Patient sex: M
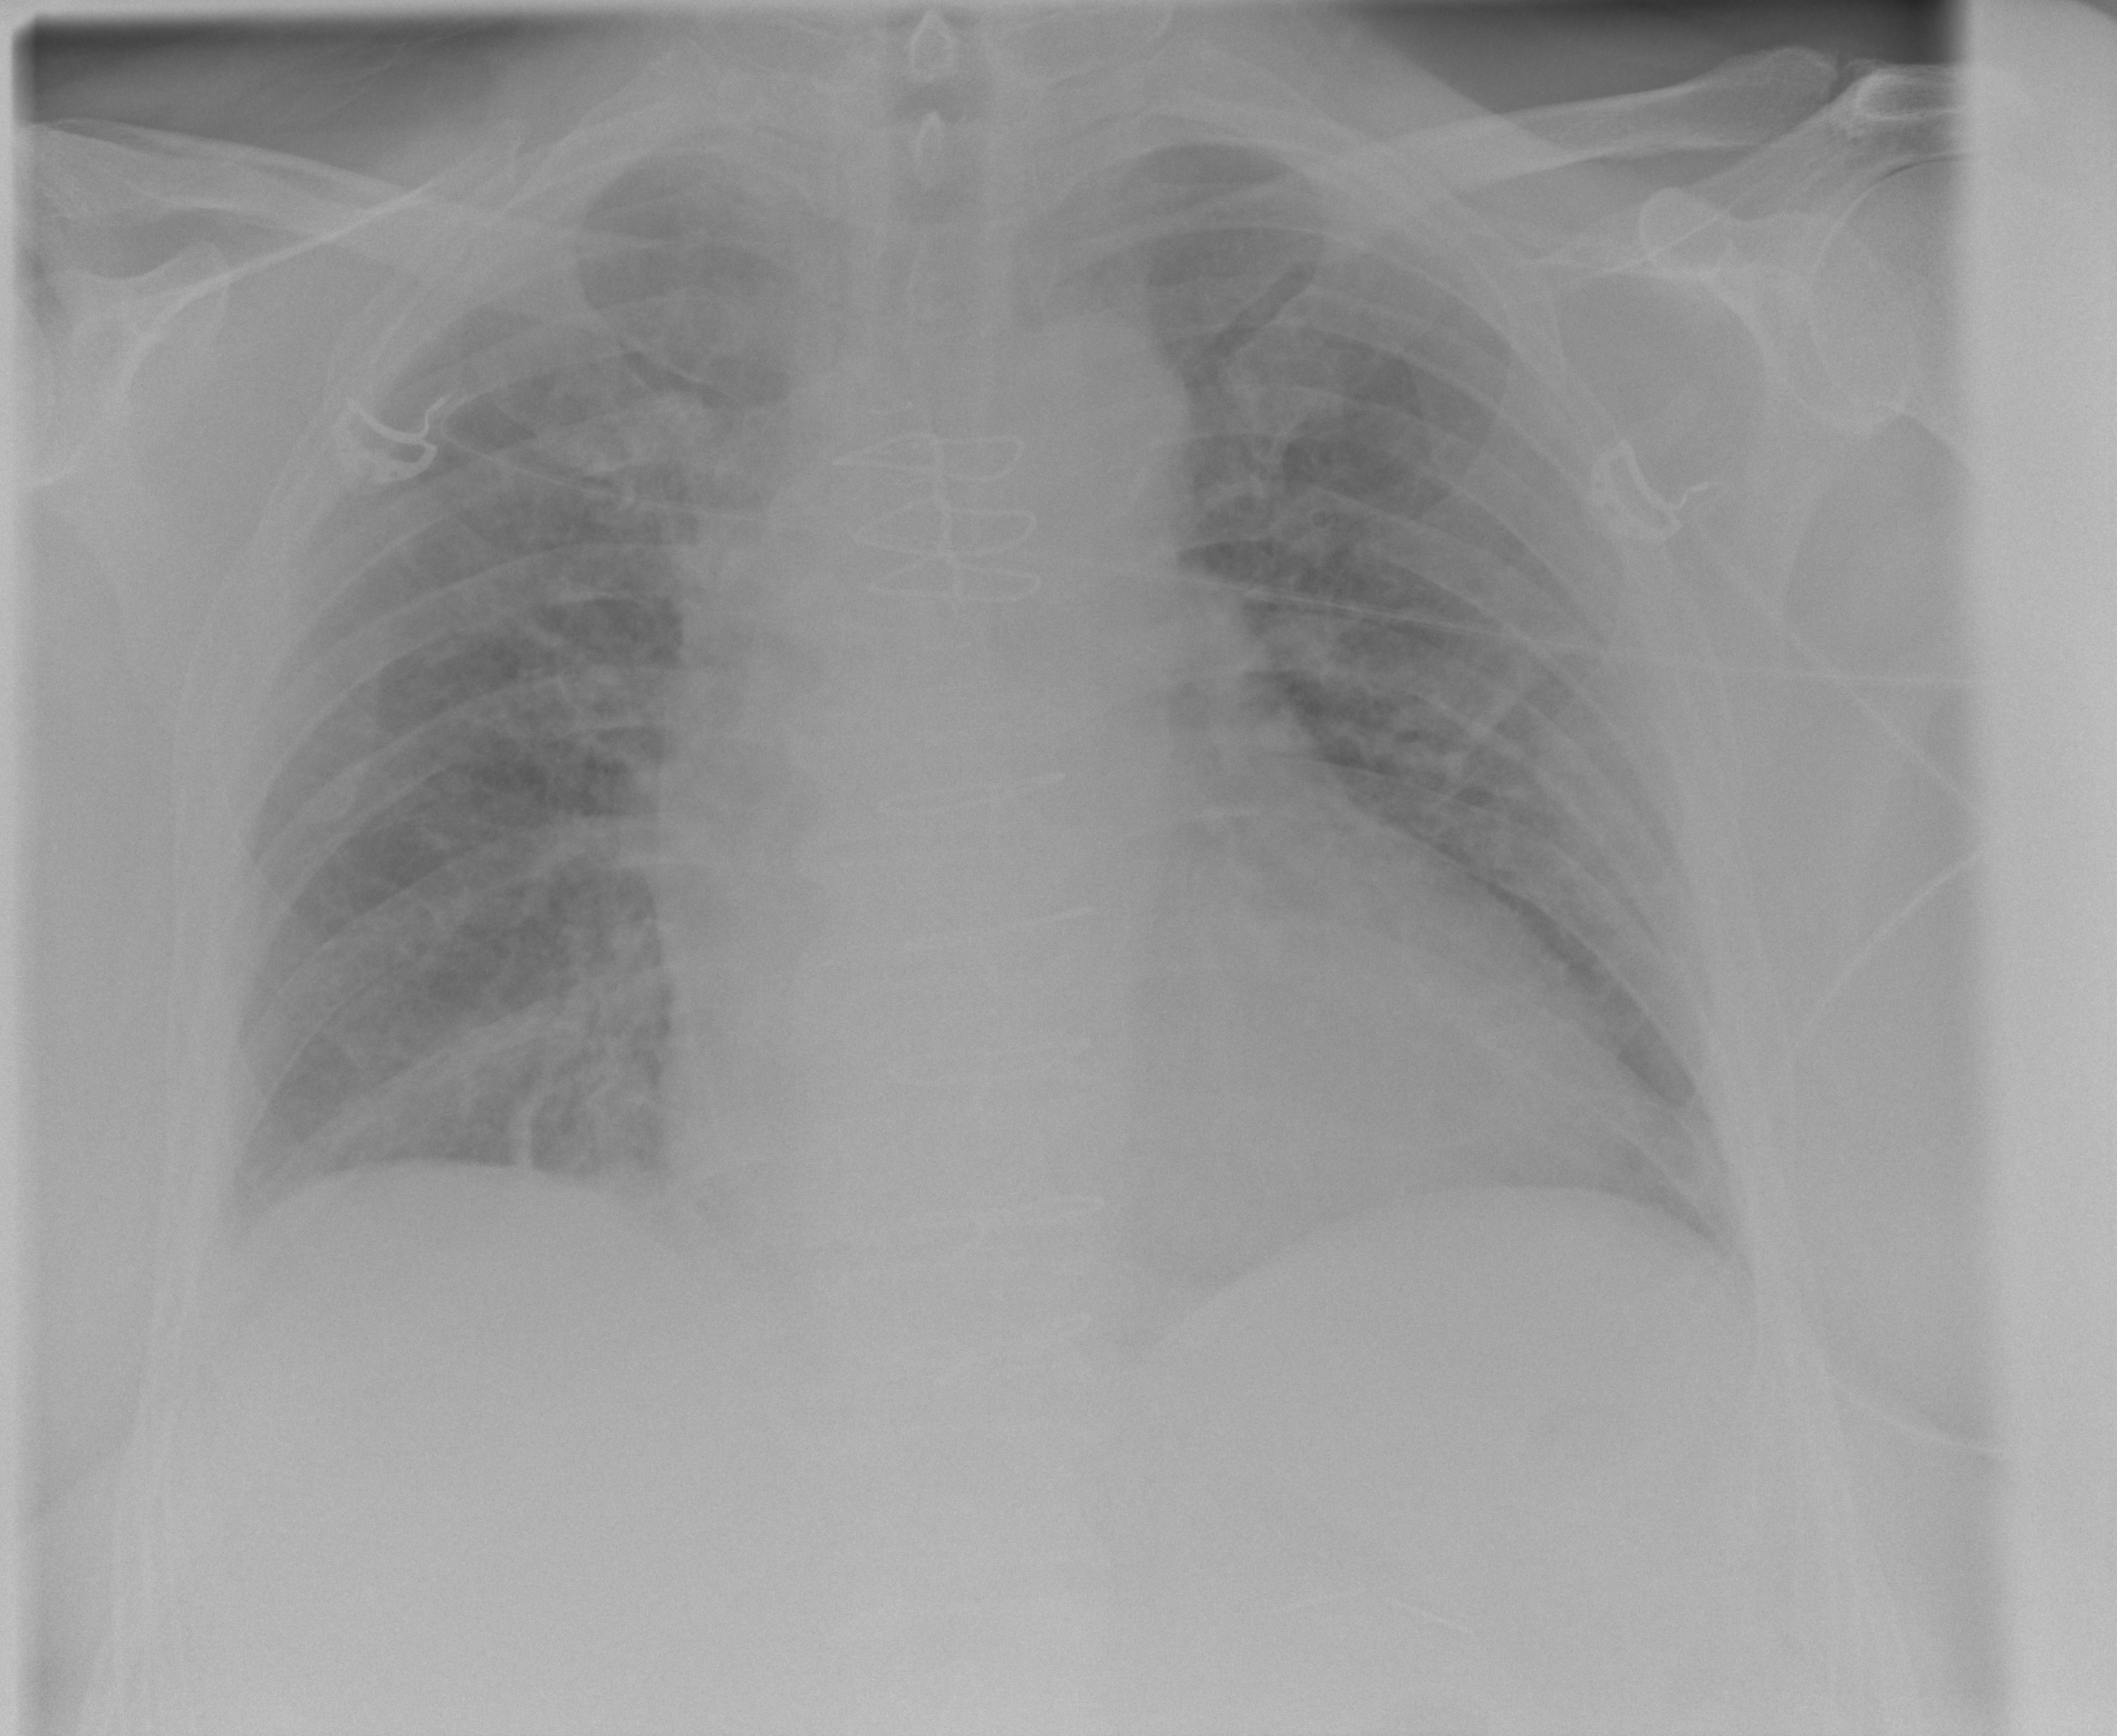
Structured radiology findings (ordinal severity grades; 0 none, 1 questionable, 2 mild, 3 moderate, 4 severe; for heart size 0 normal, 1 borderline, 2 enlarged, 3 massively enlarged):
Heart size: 2
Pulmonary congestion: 2
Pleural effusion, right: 1
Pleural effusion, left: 0
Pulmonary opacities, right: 2
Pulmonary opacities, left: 2
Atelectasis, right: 2
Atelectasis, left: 0